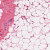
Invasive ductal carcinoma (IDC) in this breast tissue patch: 0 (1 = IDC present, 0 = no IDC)